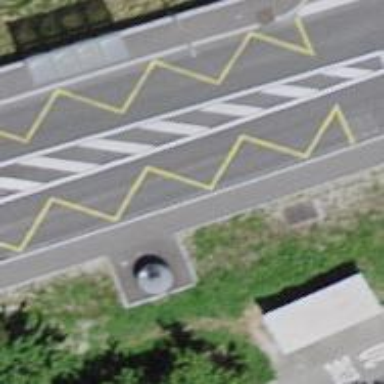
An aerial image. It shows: Bus stop with sheltered platform for public transport.